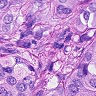
Metastatic tissue present: yes